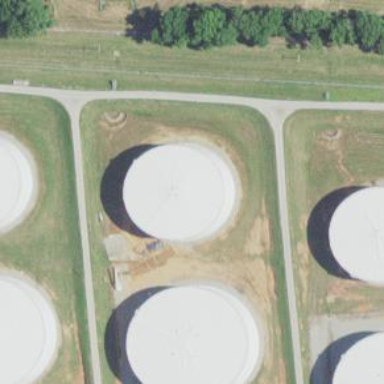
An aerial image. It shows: Storage tank created as man-made structure.